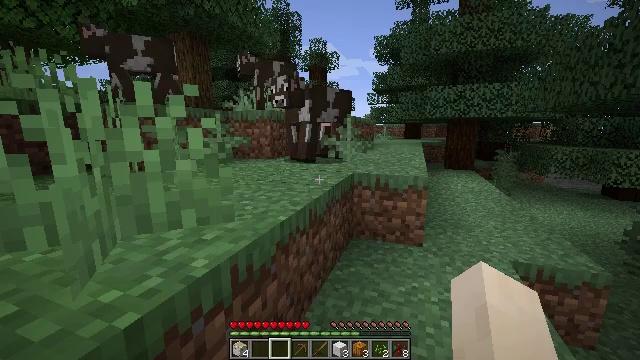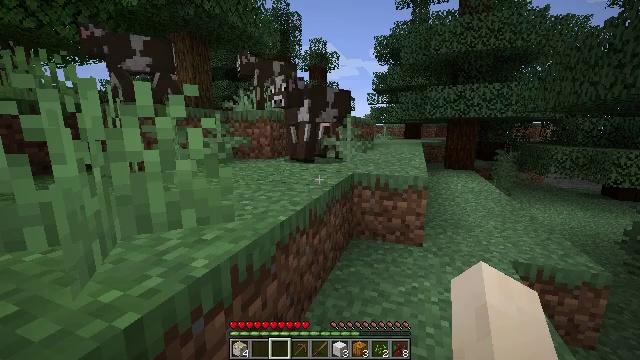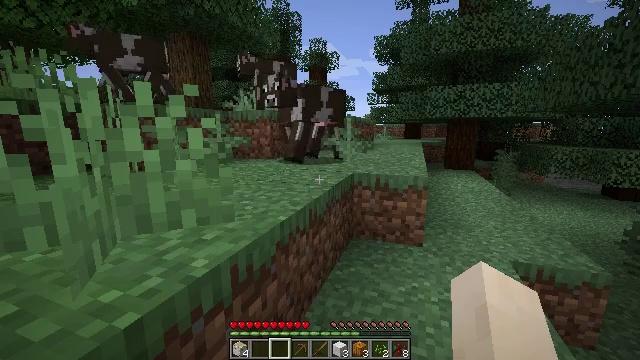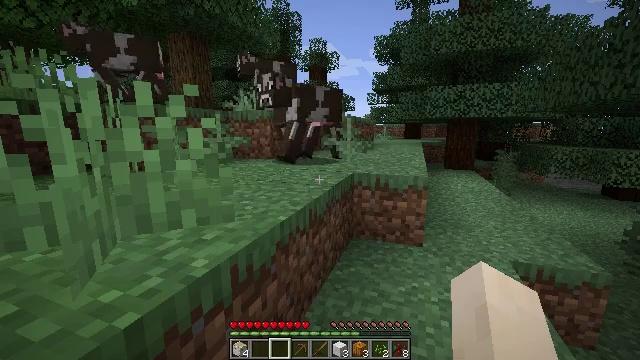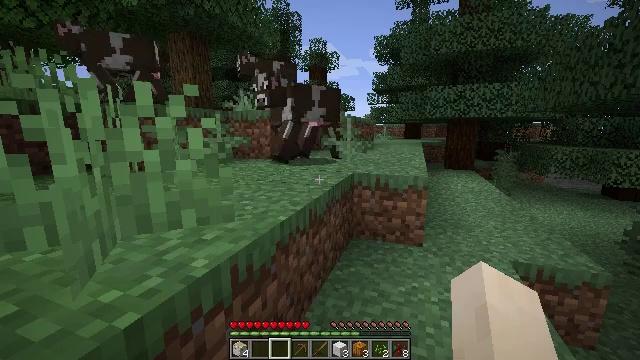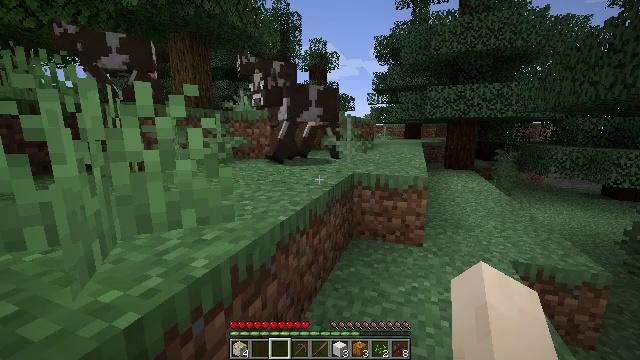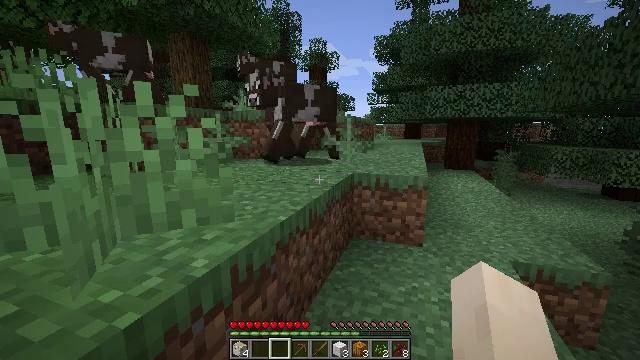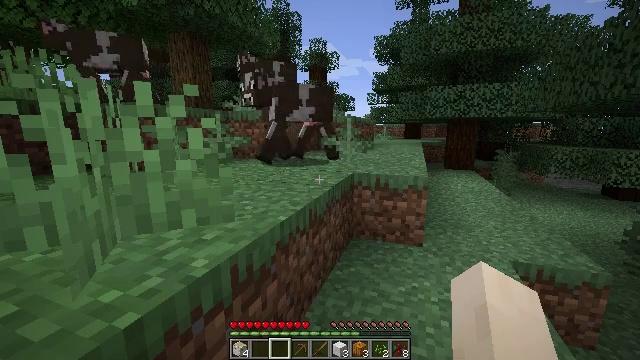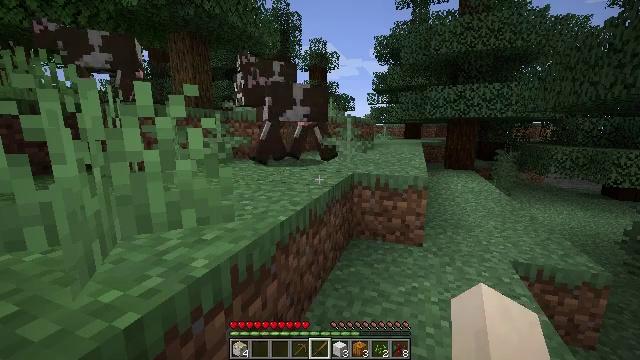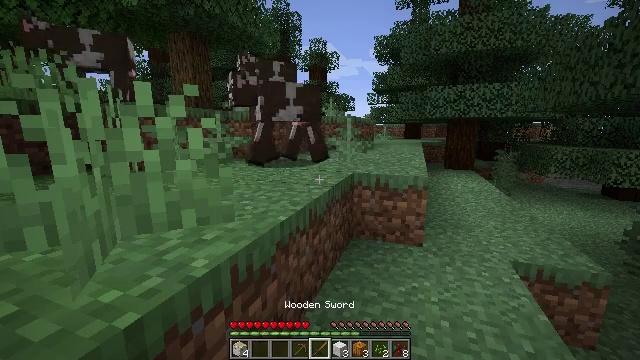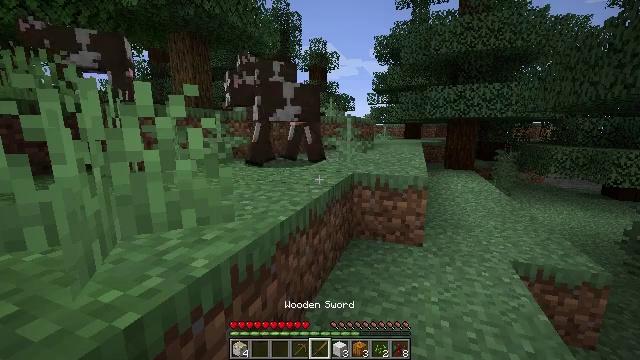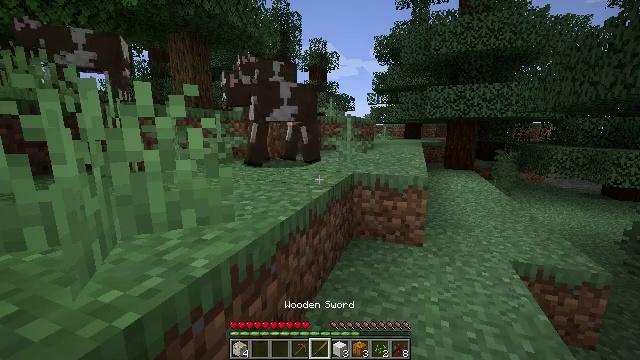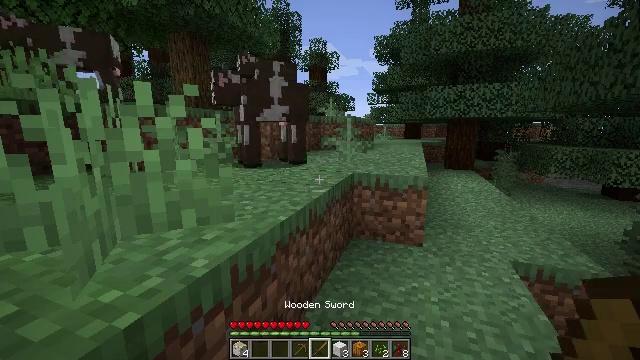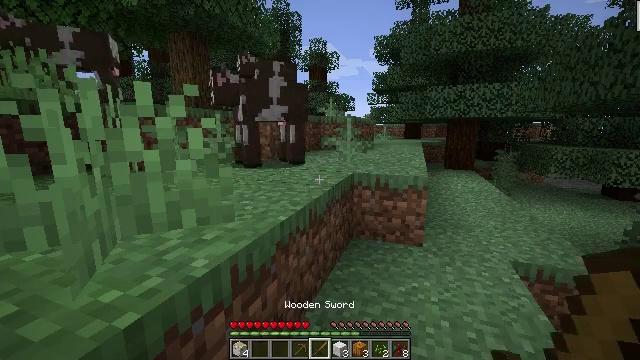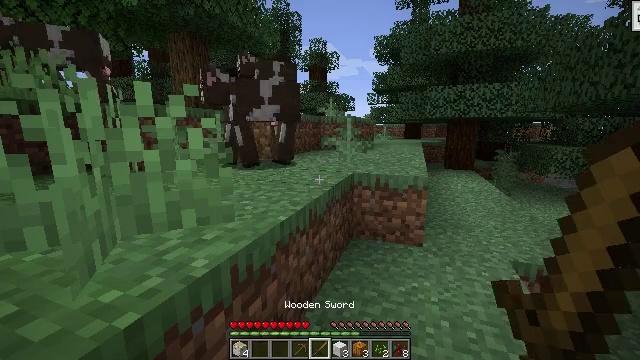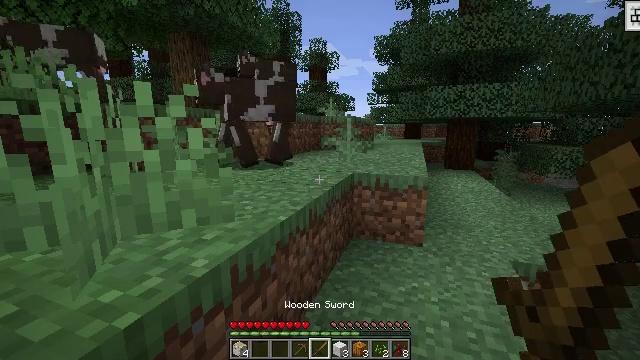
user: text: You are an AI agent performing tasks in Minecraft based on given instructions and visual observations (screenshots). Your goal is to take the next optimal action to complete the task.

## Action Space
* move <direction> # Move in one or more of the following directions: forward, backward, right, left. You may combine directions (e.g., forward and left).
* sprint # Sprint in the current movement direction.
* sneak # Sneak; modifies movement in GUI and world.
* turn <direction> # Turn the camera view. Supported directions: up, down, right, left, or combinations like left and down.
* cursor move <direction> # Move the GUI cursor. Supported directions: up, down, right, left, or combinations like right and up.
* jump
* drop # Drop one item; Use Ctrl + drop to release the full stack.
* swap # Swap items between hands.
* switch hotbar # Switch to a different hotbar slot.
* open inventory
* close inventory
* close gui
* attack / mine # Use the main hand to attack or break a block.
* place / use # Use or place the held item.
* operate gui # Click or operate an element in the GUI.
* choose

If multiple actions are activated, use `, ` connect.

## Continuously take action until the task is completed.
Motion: motion action
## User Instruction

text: Mine fern in the forest.
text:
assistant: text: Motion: close inventory
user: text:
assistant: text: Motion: close inventory
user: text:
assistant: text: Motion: close inventory
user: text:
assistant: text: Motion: no_op
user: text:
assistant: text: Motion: no_op
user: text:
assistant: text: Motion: no_op
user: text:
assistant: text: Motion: no_op
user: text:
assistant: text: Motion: switch to hotbar 5
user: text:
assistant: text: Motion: switch to hotbar 5
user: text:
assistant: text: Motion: switch to hotbar 5
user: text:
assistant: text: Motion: switch to hotbar 5
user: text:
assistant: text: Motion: no_op
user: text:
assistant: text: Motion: no_op
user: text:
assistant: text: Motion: no_op
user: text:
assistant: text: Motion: no_op
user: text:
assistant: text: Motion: no_op
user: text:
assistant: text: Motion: no_op
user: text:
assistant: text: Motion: turn left and up
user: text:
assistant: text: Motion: turn left and up
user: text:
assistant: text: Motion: turn left and up
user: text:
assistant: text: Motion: turn left
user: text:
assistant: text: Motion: no_op
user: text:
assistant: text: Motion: no_op
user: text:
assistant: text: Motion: no_op
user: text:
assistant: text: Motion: no_op
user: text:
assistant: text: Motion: move forward
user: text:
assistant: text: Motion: move forward
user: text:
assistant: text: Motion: move forward
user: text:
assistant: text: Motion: move forward
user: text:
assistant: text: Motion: move forward